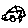
Label: car